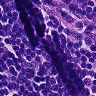
Metastatic tissue present: no